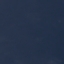
Land use / land cover: SeaLake